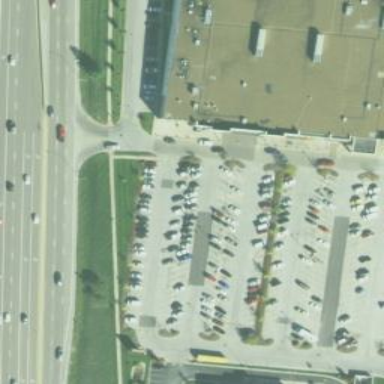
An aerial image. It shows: Parking area designated for customers.